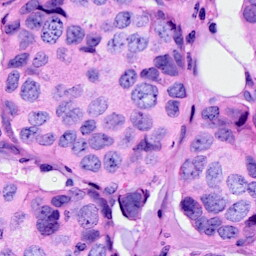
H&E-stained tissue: Breast